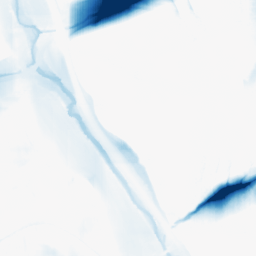
Category: morphological
Decomposition family: morphological_square
Decomposition parameters: operation: closing
size: 50
Upsampling method: edge_directed
Upsampling parameters: scale: 2
Upsampling scale: 2